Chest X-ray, AP view. Patient: 41 years old, sex F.
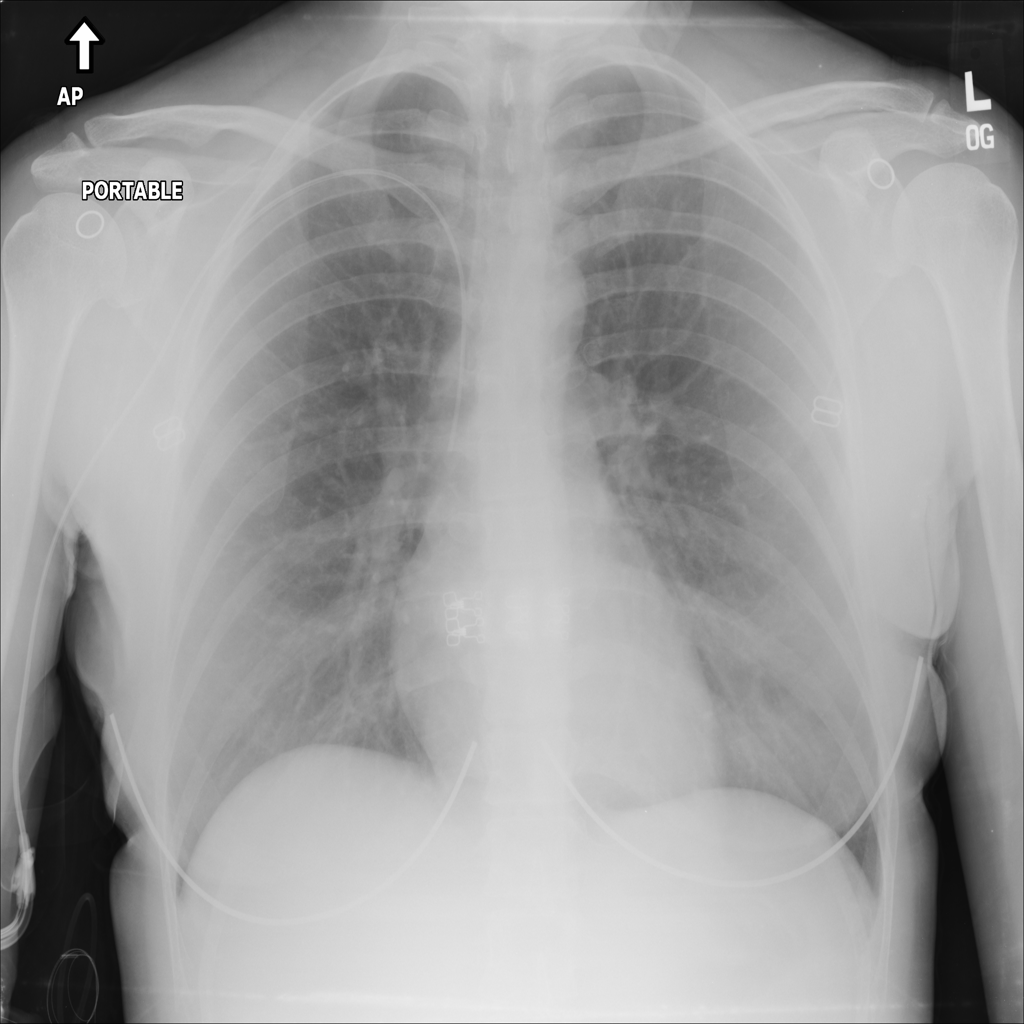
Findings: No Finding